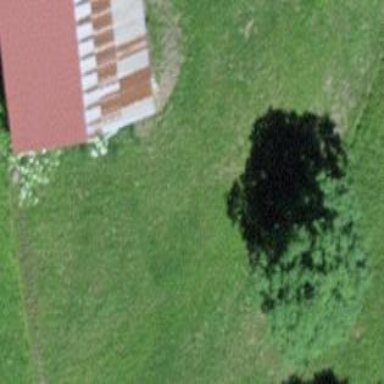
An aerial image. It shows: Barn.